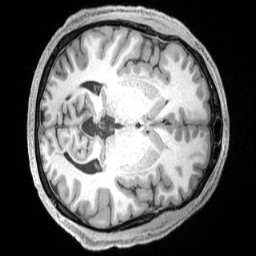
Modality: T1w
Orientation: axial
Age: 36
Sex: male
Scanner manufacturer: siemens
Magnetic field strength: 3 T
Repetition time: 2.4 s
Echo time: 0.00228 s